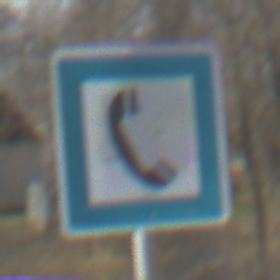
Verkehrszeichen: Fernsprecher
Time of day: MorningAfternoon
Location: Outdoor (Suburban)
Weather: PartlyCloudy
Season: NotSpecified
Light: Natural